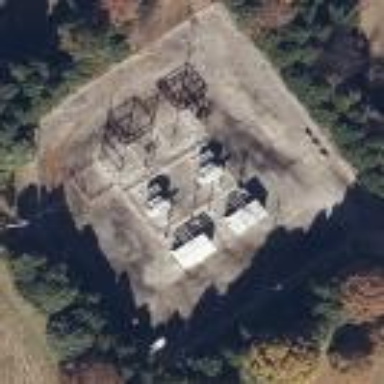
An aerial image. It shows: Distribution power substation secured by fence.